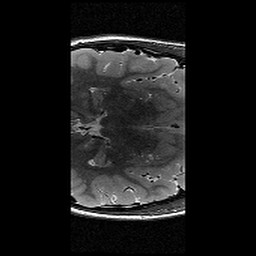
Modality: T2w
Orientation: axial
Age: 12
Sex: female
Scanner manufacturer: siemens
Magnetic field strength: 3 T
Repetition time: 9.23 s
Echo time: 0.067 s